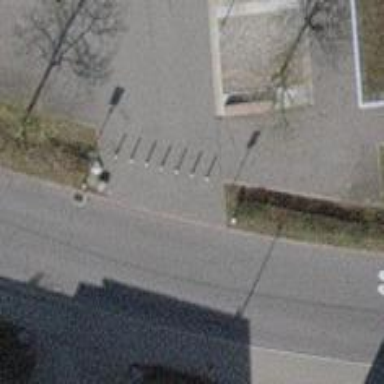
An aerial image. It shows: Bollard barrier.